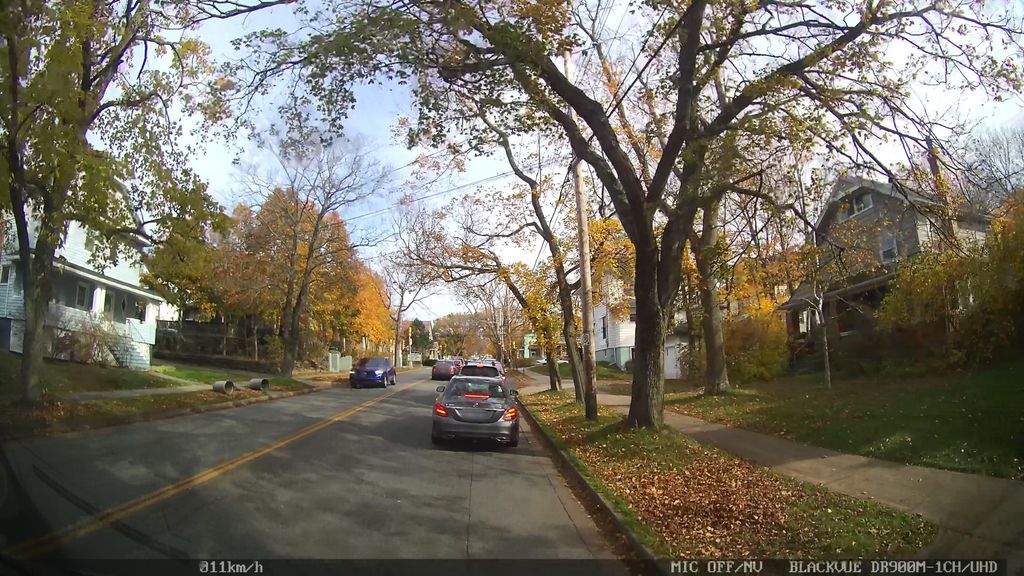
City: halifax